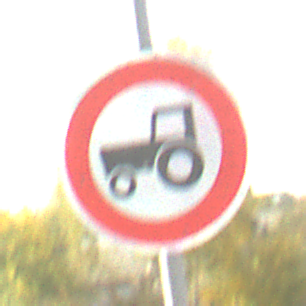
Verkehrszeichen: VerbotKraftfahrzeugeZuegeNichtSchneller25
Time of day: MorningAfternoon
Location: Outdoor (RoadRail)
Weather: PartlyCloudy
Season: NotSpecified
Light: Natural